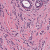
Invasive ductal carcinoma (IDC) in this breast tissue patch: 1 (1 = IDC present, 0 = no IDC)